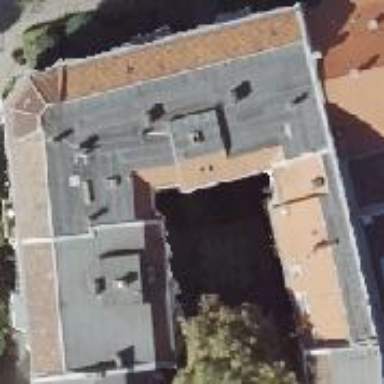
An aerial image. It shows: Residential building with double saltbox roof shape.